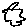
Label: cloud